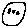
Label: moon